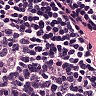
Metastatic tissue present: no